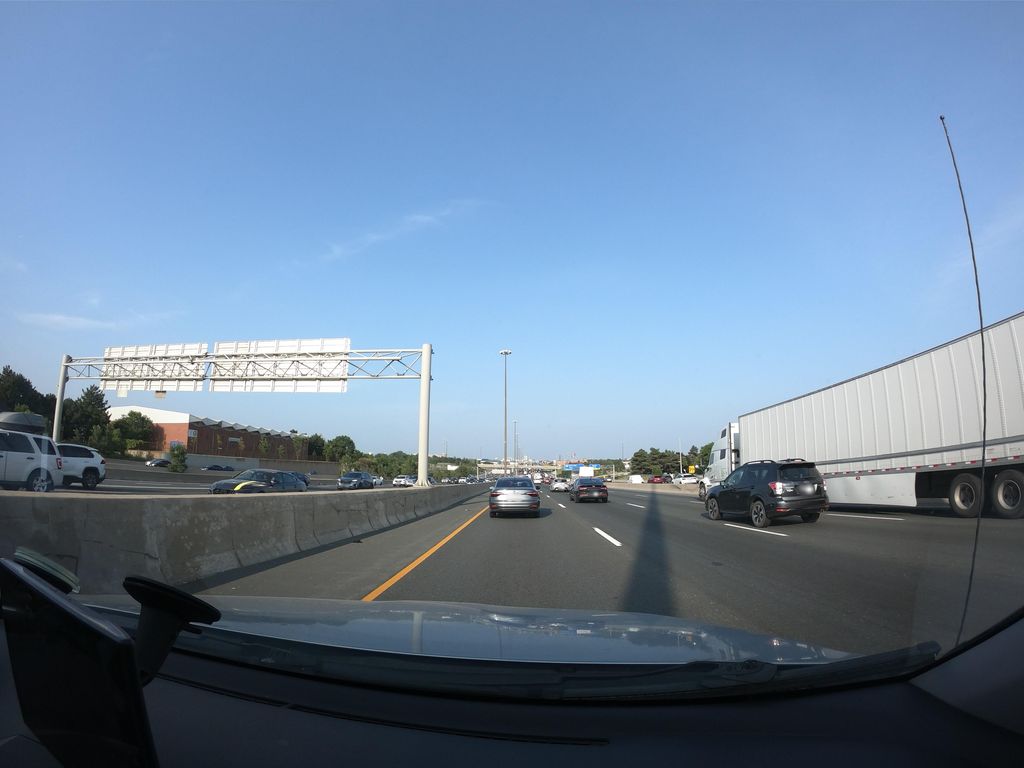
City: toronto